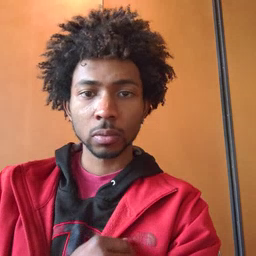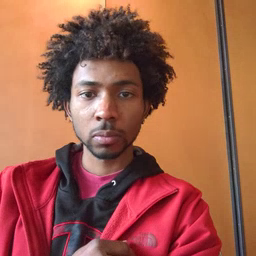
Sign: look